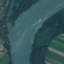
Land use / land cover class: River